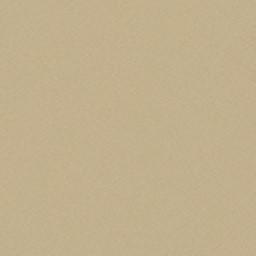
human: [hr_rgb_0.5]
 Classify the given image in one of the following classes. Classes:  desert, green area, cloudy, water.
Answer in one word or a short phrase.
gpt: desert